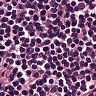
Metastatic tissue present: no